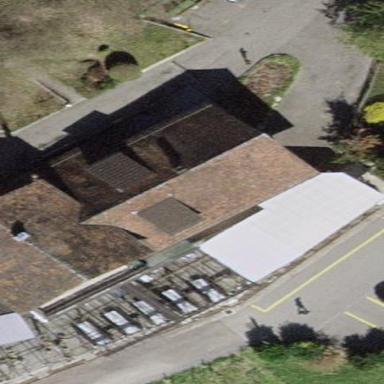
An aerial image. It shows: Restaurant building.